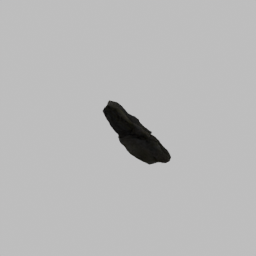
Label: nature